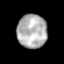
Tissue: skin
Cell type: Epithelial cells
Senescence score: 0.276
Nuclear area (px): 985
Mean DAPI intensity: 177.061